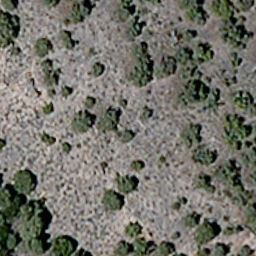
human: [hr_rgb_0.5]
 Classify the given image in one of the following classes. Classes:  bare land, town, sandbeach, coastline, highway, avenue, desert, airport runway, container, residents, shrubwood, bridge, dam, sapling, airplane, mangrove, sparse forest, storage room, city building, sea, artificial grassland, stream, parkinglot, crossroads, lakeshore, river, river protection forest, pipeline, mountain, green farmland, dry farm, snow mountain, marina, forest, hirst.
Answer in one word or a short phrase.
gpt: sparse forest